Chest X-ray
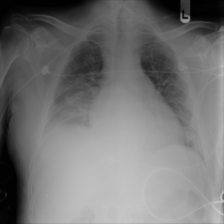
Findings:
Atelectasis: negative
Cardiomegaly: negative
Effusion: negative
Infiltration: positive
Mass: negative
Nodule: negative
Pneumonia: positive
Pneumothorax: negative
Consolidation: negative
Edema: negative
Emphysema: negative
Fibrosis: negative
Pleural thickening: negative
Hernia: negative